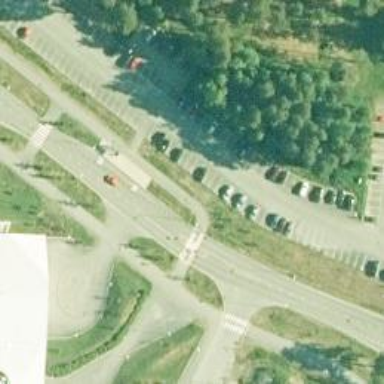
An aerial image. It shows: Crossing with island in the road.